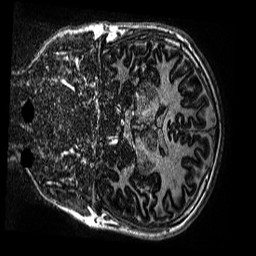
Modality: MP2RAGE
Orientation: coronal
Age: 11
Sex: male
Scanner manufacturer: siemens
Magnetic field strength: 3 T
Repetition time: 4 s
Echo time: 0.00299 s